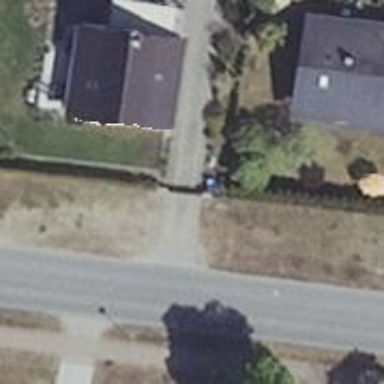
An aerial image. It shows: Driveway leading to service road.